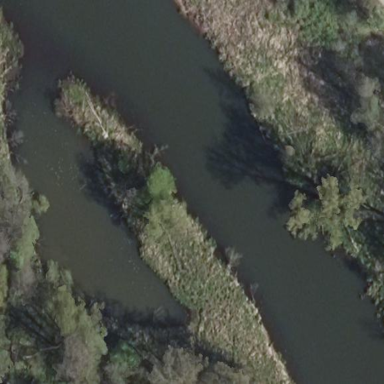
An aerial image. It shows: Natural oxbow water feature.